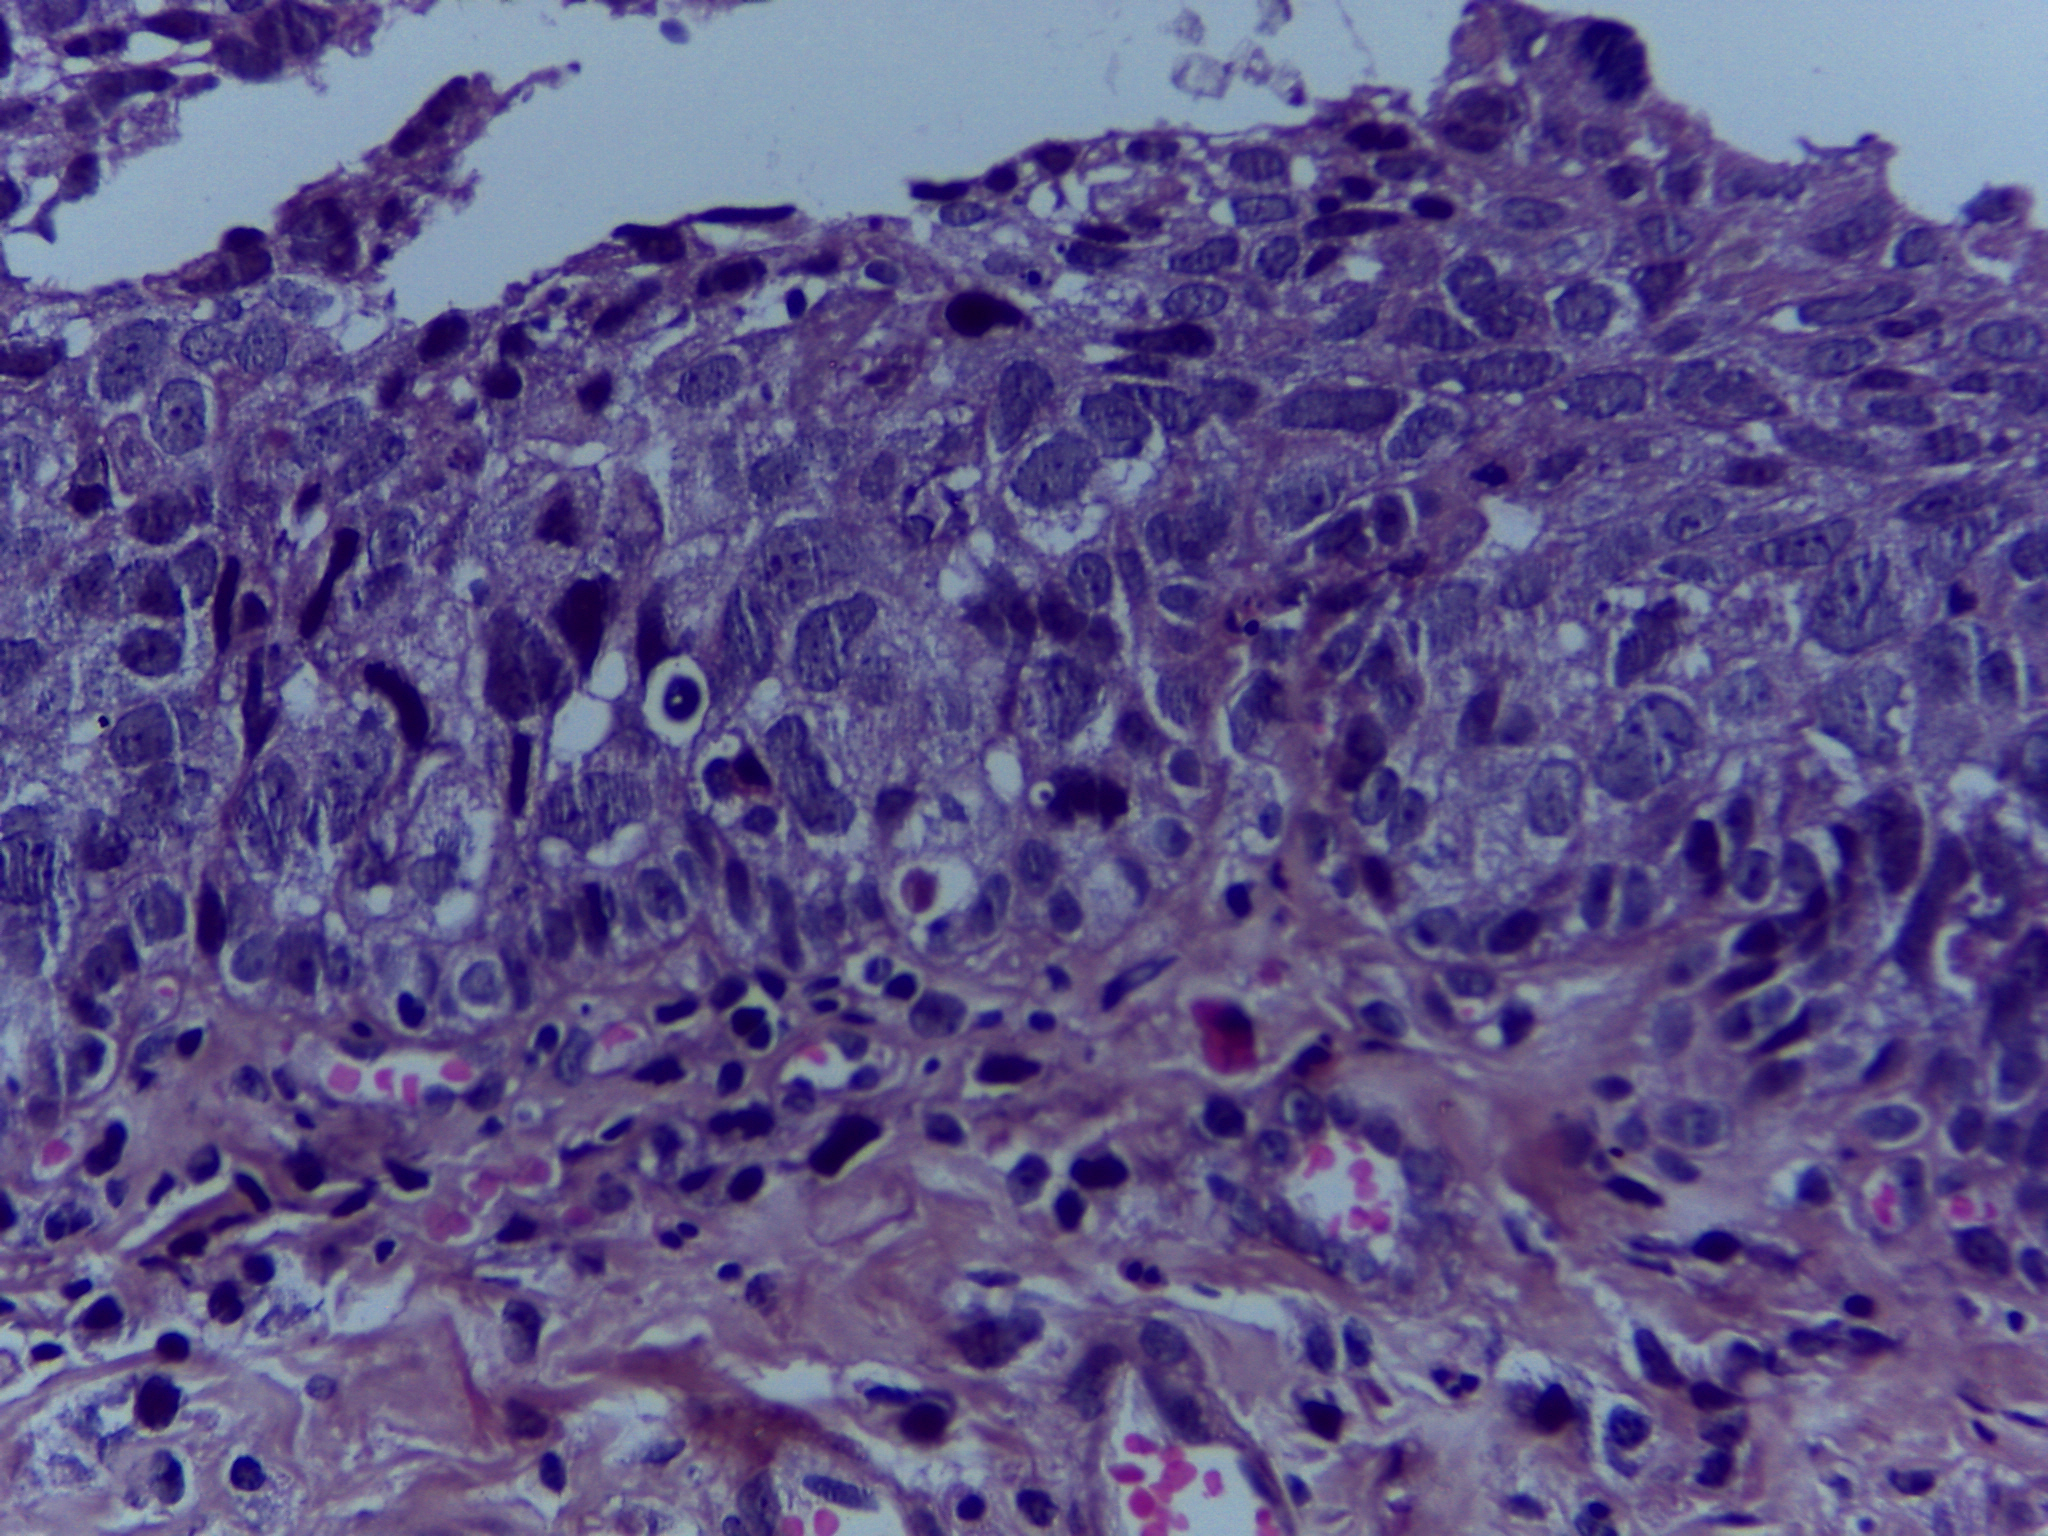
Diagnosis: OSCC